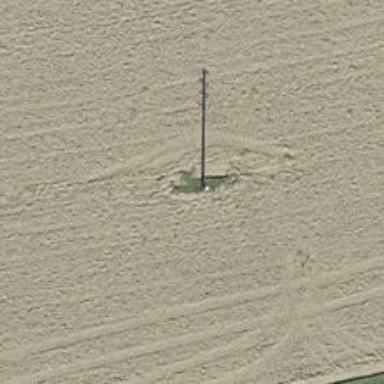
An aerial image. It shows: Utility pole as the man-made structure.